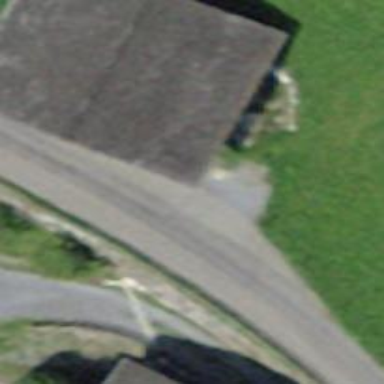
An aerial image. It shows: Barn.